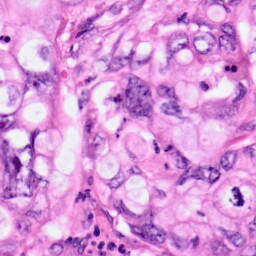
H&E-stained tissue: Pancreatic